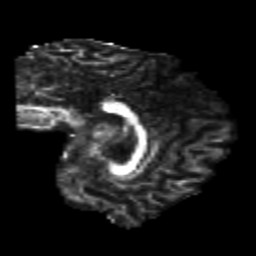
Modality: FA
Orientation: sagittal
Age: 21
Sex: male
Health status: healthy
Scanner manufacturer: philips
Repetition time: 7.478 s
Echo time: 0.08753 s